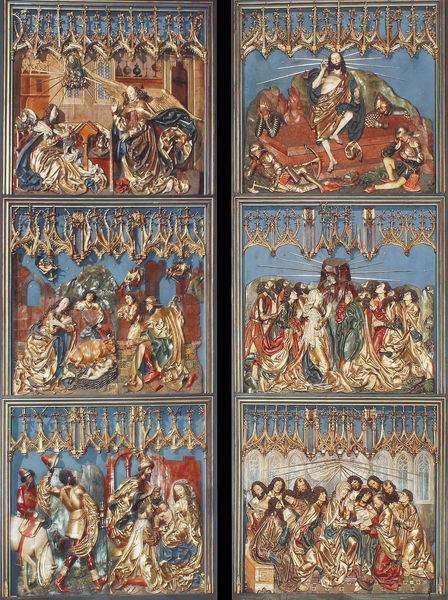
Titel: Krakau, Pfarrkirche Maria Himmelfahrt (Marienkirche), Hochaltar
Künstler: Veit Stoß
Standort: Krakau (Kraków), Marienkirche (EU - PL)
Schlagwörter: engel, religiös, golden, detailiert